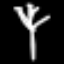
Label: fork